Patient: sex M, age 26
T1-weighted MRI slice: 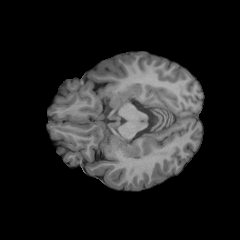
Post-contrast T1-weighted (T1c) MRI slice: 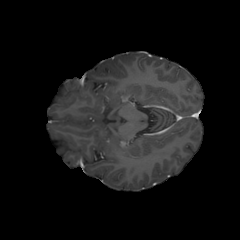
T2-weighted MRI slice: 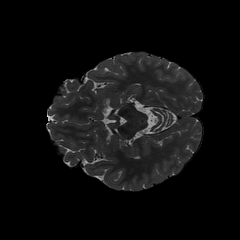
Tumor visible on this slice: no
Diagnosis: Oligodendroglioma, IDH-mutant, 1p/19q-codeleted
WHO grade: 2